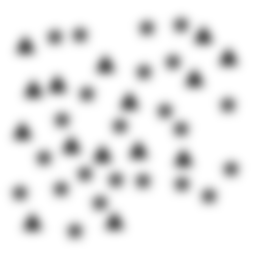
Squares: 0
Triangles: 15
Stars: 23
Total shapes: 38